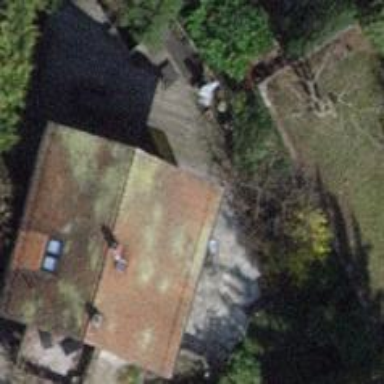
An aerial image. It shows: Detached building with gabled roof.